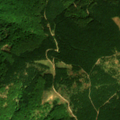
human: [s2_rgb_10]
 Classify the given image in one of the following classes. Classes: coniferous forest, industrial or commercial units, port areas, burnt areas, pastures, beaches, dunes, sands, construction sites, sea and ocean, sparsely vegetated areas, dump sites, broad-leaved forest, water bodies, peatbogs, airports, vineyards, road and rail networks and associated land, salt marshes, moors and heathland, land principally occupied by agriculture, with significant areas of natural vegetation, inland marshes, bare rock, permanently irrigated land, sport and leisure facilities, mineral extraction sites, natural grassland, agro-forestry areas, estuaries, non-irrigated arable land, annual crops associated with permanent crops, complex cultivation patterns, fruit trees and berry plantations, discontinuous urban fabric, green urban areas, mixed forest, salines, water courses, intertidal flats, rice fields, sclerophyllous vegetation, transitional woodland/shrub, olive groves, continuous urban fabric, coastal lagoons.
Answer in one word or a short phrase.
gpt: broad-leaved forest, coniferous forest, natural grassland